Question: I have been working on a Authentication and authorization module similar to how stackexchange is in place. Now I am sure they use a certain model of oAuth or a token generation server that authorizes uses to their various sites. I tried a little experiment.
Once I am logged into Stackoverflow, I delete all my cookies from the developer console.
I leave my localstorage object intact which contains a key 'se:fkey xxxxxxxxxxxxxxxxxxxxxxxxx' for stackoverflow domain.
there is another key for stackauth domain 'GlobalLogin: xxxxxxxxxxxxxxxxxxxxxxx'
the se.fkey if I used for a session hijack, nothing happened. but the GlobalLogin, I was able to copy and hijack my session. So, my query would be, how does S/O deal with the authorization post authentication for each one of the sites. Also, is there a way to invalidate the globalLogin for them after it is used once?
So, just the 'globalLogin' alone is enough. If you can get that key, just open a private browsing instance. In the Localstorage for stackauth when you are in the login page, create the 'key-value' mapping and refresh the page. You will be logged in.
The 'globalLogin' key seems to be consistent across multiple sessions. It has been a day and no refresh of my 'globalLogin' key. Safe to assume if you key is hijacked, the attacker will have access to your profile indefinitely.
For everyone who is voting and will vote for this question as not a programming related question. Let me put it this way, how do we store SSO's on the web browser with localstorage safely and since they are prone to get compromised, what do we need to do prevent it from happening? One of my colleagues was considerate enough to give me his GlobalLogin key, I was able to hijack his session from a different computer albeit it was on the same network.

PS: This is purely for theoretical understanding that I did this.
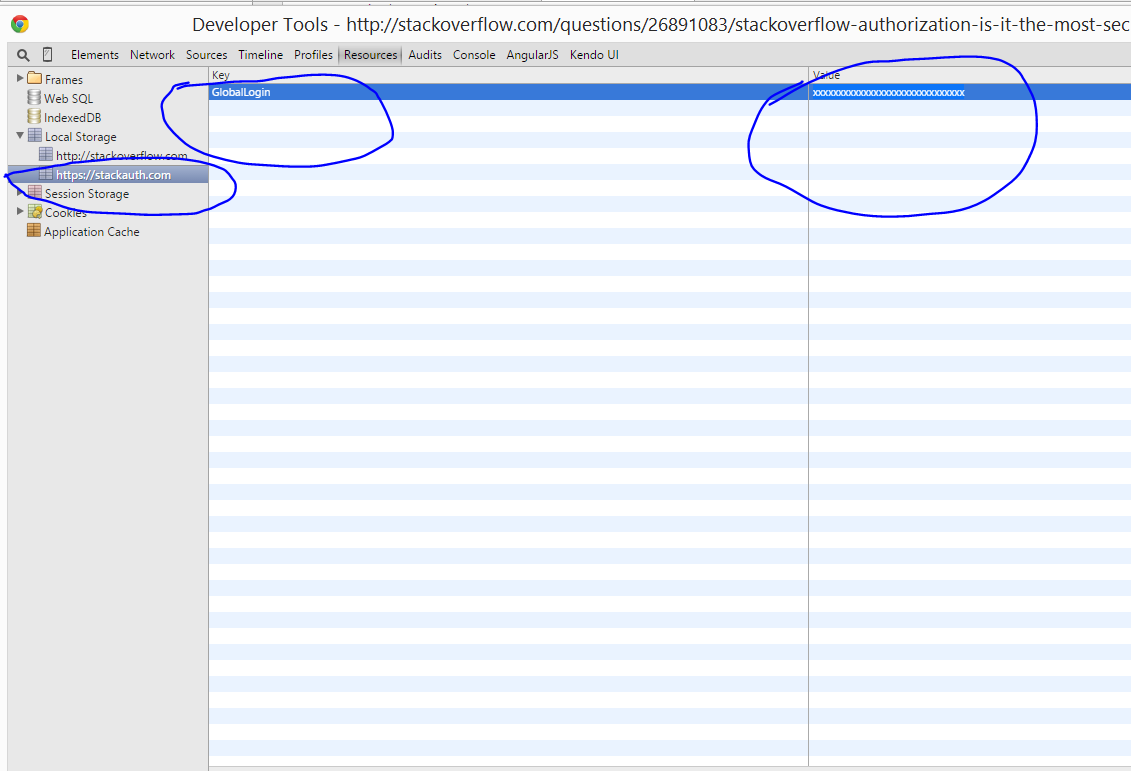
Answer: Well, rather than looking at the vulnerability, let's look at the possible attack vectors. I'll add a table here as a TL/DR
'''
Attacker | Vulnerable?
Eavesdropper | Yes
MITM | Yes
Local Attack | Yes
Server Attack | Yes
'''
So yes, it is an issue.
## Remote Attacker, can observe traffic, but cannot modify traffic
Consider this a passive attacker in a coffee shop. They can see all of the TCP level traffic.
The requests back and forth to SO are -by-default- not encrypted. You can browse via HTTPS, but by default it's HTTP only.
So an attacker can see any request go by, and inspect/steal the data.
So let's see if the 'GlobalLogin' token is ever sent in a request...
As a matter of fact, it is. On the login page, a request is sent via an iframe to the following URL:
'''
https://stackauth.com/auth/global/read?request=//snip//
'''
That URL returns a script:
'''
var data = {
"ReadSession":"https://stackauth.com/auth/global/read-session",
"Request":"//snip//",
"Nonce":"//snip//",
"Referrer":"//snip//",
"StorageName":"GlobalLogin"
};
var toMsg = window.parent;
var obj = localStorage.getItem(data.StorageName);
if(obj != null) {
var req = new XMLHttpRequest();
req.open(
'POST',
data.ReadSession+
'request='+encodeURIComponent(data.Request)+
'&nonce='+encodeURIComponent(data.Nonce)+
'&seriesAndToken='+encodeURIComponent(obj),
false
);
req.send(null);
if(req.status == 200){
toMsg.postMessage(req.responseText, data.Referrer);
}else{
toMsg.postMessage('No Session', data.Referrer);
}
}else{
toMsg.postMessage('No Local Storage', data.Referrer);
}
'''
Now, notice that the 'GlobalLogin' is sent over HTTPS to the server. So a remote attacker, who can read traffic will not be able to get the 'GlobalLogin' token.
So the 'GlobalLogin' portion is safe from eavesdroppers.
However, note that it's still quite vulnerable to sniffing the session cookie, since it's sent over HTTP.
## Remote Attacker, can modify traffic (MITM)
Well, here's where things get interesting.
If you can modify traffic, you can do something really fun.
The initial page creates an iframe bringing in the above stackauth.com URL via HTTPS. Well, if you can modify the initial page (also possible via XSS), you can downgrade the request to HTTP.
And StackAuth.com will be just fine with that. When it makes the request to stackauth.com, you would need to intercept that as well, and change its 'ReadSession' URL to be HTTP as well.
But then, all you need to do is watch the call to the 'ReadSession' URL, and boom, you've stolen the 'GlobalLogin' token.
But the traffic is HTTP anyway, so it doesn't matter since you don't need to go through that trouble to steal the cookie. So why bother?
## Local Attacker
If the person has access to the computer to read the local storage file, they can do worse than just steal your login token.
There's a class of attack called "Browser In The Middle", where a compromise in the browser allows an attacker to do whatever they want.
And there's no real effective protection against it other than to try to keep the browser secure (there's nothing you can do from your end).
So if an attacker can get local access to the computer, it's game over.
## Server-Based Attacker
If an attacker can get access to StackOverflow's servers, it's game over anyway...
## Conclusion
As long as HTTP is allowed (since a MITM can always downgrade the connection to HTTP), there's nothing to protect as session secrets always be stealable via eavesdropping.
The only way of protecting this information is to use <URL> and force HTTPS everywhere.
It's worth noting that you could protect 'GlobalLogin' by forcing HSTS on stackauth.com, leaving the main site accessible over HTTP. This wouldn't prevent the effect of the attack (session hijacking). But it would protect the one vector.
But going HTTPS only via HSTS everywhere would be the best and really only way to prevent these kinds of problems. Anything else would be a bandaid on a gunshot wound.
I did talk to SO about this prior to posting this.